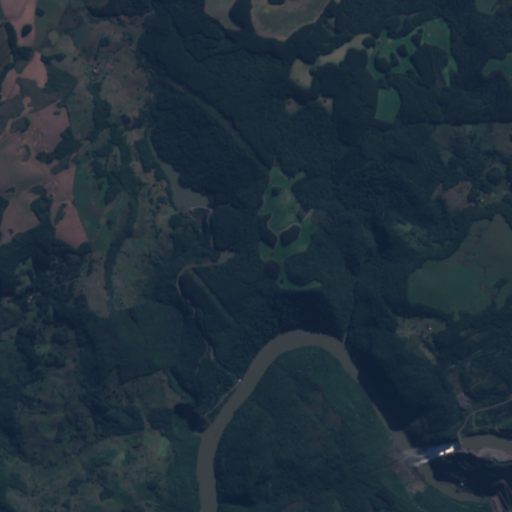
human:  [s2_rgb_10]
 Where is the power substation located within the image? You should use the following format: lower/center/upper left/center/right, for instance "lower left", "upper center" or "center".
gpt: The power substation is located in the lower right of the image.
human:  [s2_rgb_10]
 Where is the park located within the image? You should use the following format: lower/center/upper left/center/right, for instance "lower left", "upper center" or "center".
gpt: There is no park in the image.